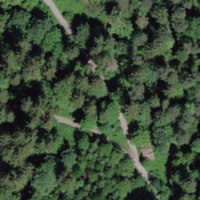
EUNIS habitat code: 43
Species observed at this site:
Limax cinereoniger
Silene dioica